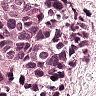
Metastatic tissue present: yes